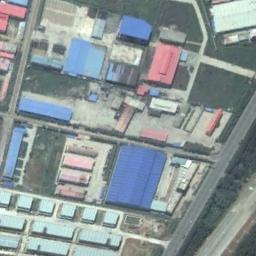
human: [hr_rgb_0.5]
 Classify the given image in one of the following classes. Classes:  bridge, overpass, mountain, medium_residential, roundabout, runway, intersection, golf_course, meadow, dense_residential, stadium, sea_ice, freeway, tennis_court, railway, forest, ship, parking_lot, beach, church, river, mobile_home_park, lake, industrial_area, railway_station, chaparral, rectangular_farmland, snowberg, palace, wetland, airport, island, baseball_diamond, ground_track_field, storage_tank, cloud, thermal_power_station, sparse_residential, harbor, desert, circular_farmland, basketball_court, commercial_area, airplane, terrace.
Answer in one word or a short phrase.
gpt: industrial_area